A 2-D grayscale encoding of one vibration snapshot from a rotor kit is shown. Determine the machine's mechanical condition. Answer with exactly one of: normal, misalignment, unbalance, looseness.
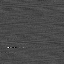
Answer: normal